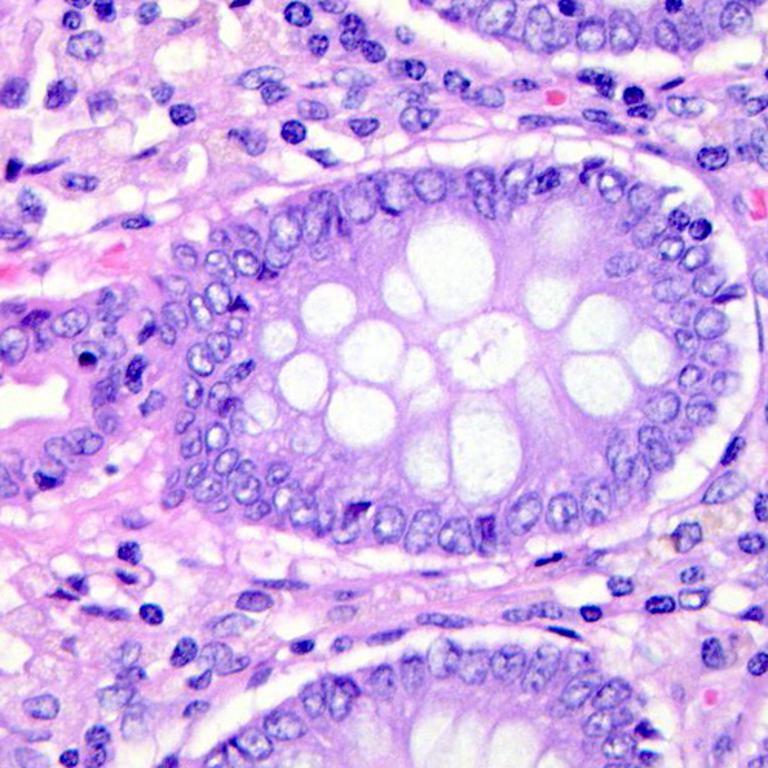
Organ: colon
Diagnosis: benign